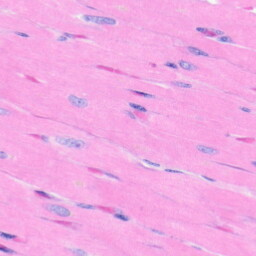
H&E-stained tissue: Heart